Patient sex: F
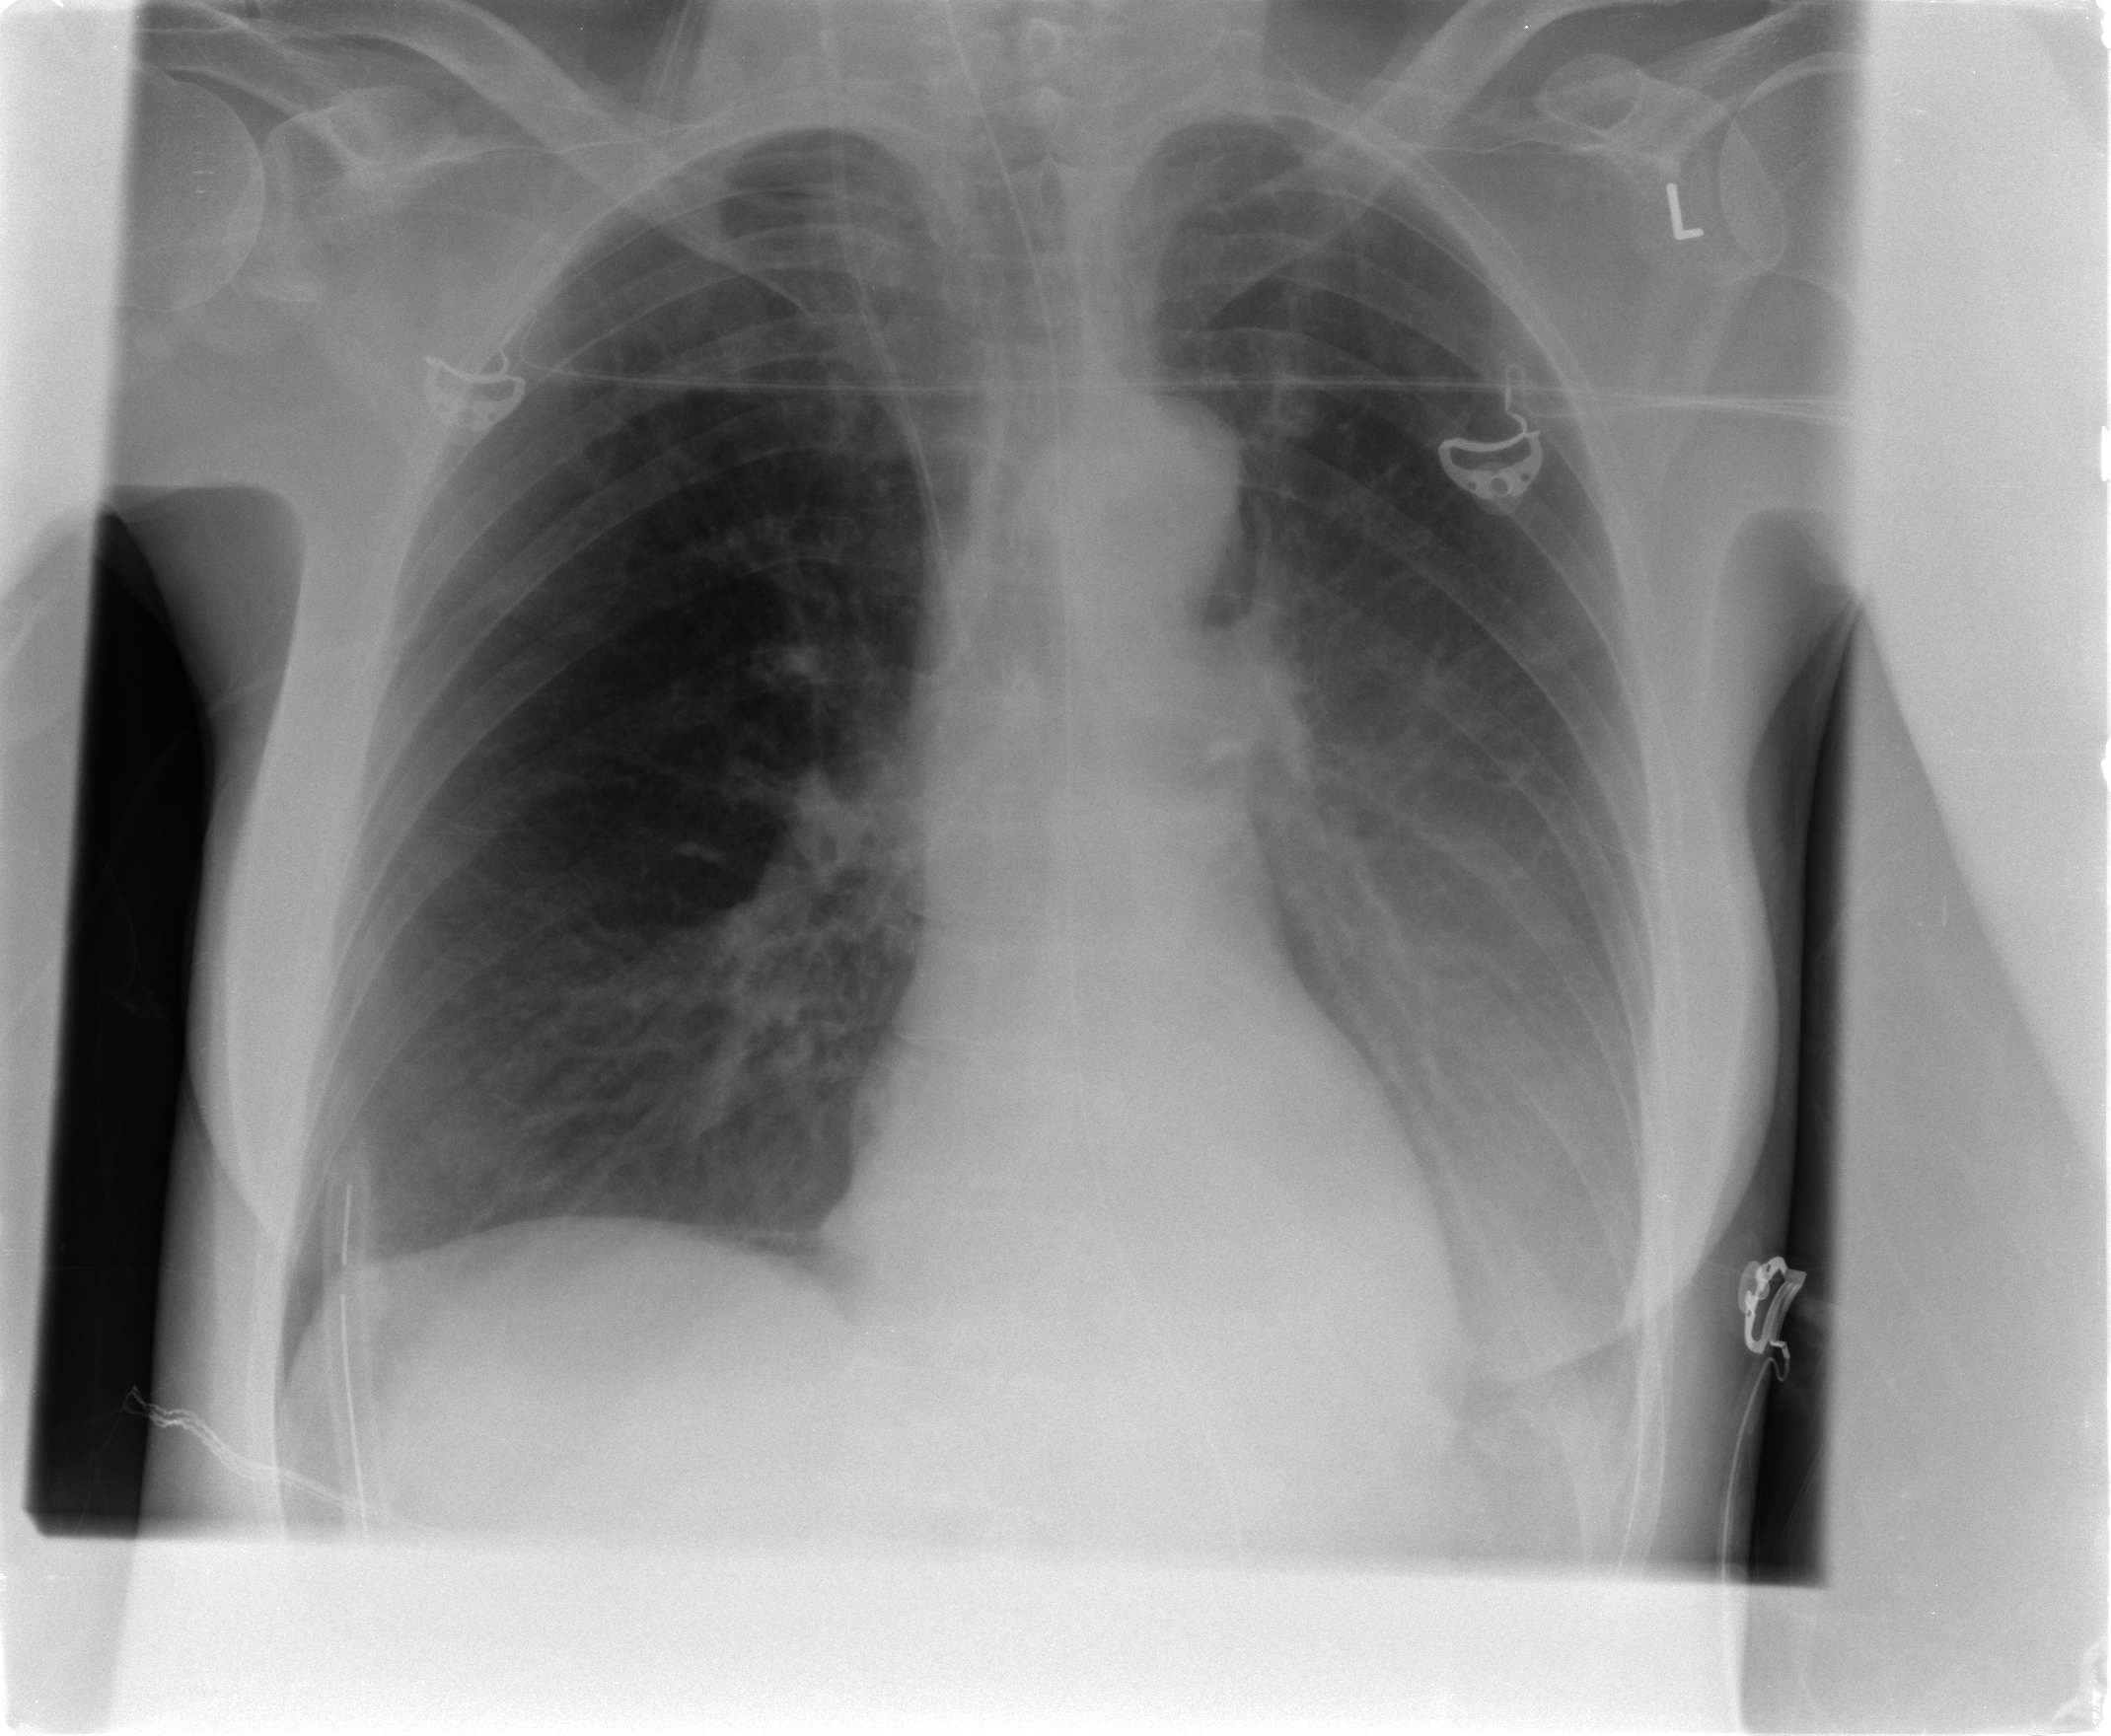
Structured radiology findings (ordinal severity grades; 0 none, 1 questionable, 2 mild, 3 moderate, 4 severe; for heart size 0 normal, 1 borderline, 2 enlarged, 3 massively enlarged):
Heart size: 0
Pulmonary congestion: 0
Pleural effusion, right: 0
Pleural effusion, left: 0
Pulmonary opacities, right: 0
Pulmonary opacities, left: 3
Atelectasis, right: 0
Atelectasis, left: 2